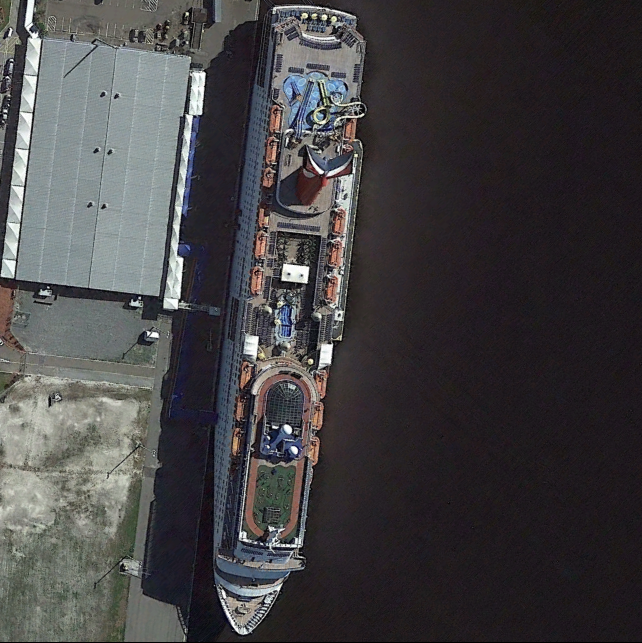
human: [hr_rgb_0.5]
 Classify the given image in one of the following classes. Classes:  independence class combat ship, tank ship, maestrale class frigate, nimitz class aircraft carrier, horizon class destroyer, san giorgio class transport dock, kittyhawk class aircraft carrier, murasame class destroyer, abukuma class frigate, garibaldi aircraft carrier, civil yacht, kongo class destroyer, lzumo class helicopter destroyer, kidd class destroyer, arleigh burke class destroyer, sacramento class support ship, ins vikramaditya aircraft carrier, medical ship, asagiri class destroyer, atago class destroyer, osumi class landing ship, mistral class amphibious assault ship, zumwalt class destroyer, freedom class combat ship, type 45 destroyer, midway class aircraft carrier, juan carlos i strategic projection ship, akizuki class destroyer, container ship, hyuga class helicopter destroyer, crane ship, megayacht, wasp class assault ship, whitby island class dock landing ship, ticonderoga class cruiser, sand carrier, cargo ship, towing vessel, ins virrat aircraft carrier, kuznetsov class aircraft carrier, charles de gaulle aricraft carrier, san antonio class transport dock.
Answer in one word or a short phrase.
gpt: Megayacht